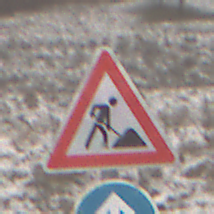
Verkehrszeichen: Arbeitsstelle
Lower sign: VorgeschriebeneFahrtrichtungGeradeaus
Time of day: Midday
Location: Outdoor (Nature)
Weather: Overcast
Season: Winter
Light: Natural